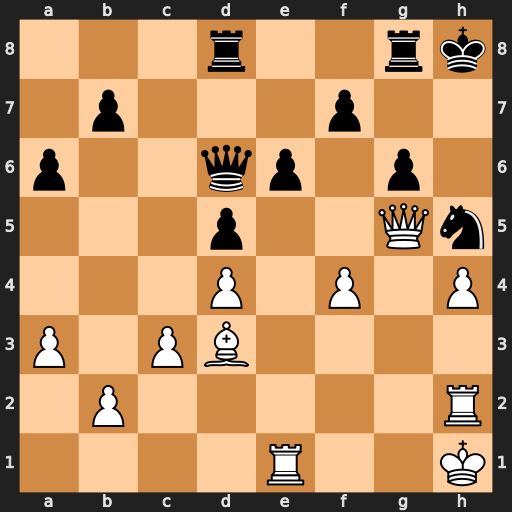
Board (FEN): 3r2rk/1p3p2/p2qp1p1/3p2Qn/3P1P1P/P1PB4/1P5R/4R2K
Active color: w
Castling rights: -
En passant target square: -
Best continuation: Qh6#